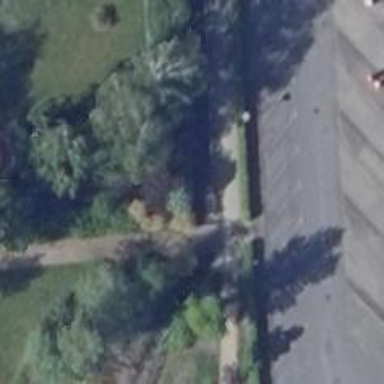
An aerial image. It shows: Footway.